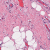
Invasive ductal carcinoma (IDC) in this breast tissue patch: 0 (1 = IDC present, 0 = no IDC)